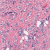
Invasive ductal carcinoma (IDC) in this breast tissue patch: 1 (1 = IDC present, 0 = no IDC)